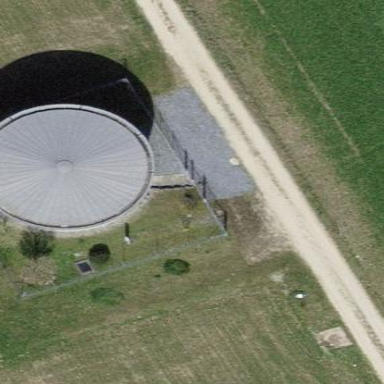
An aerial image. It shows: Pumping station.